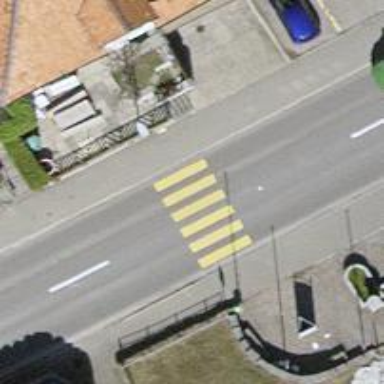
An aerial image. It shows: Uncontrolled zebra crossing on the road.